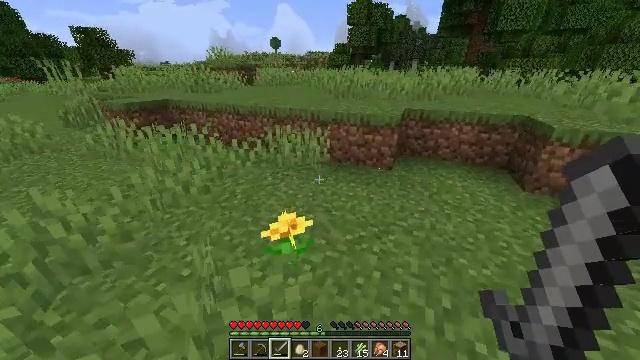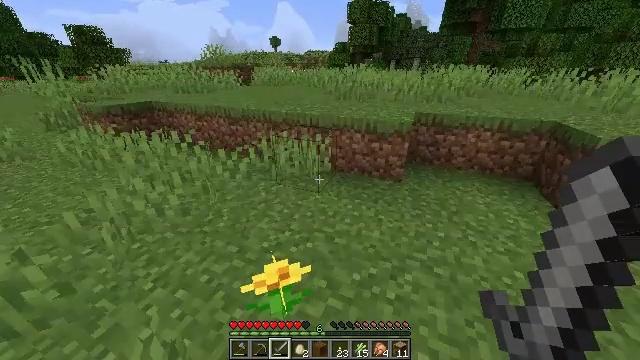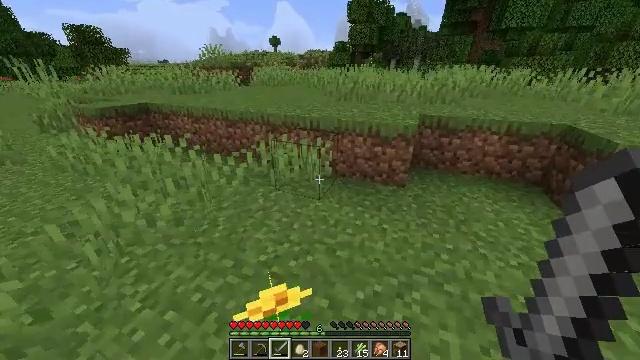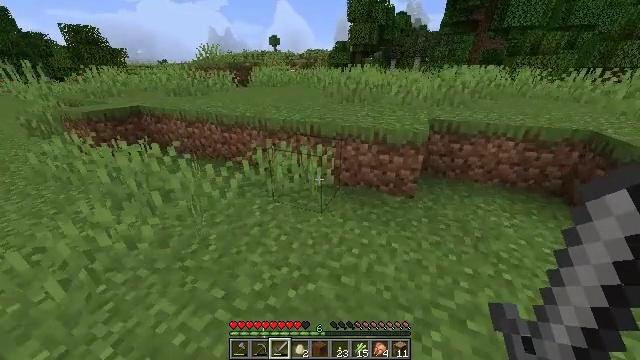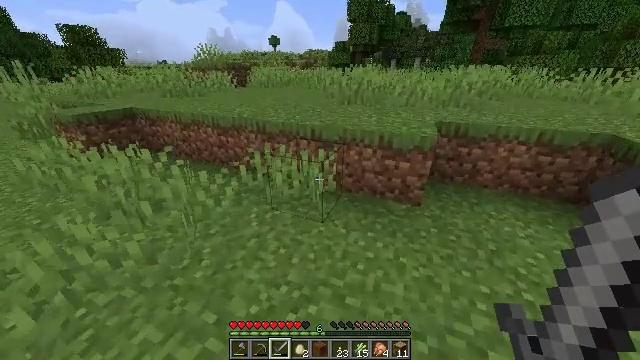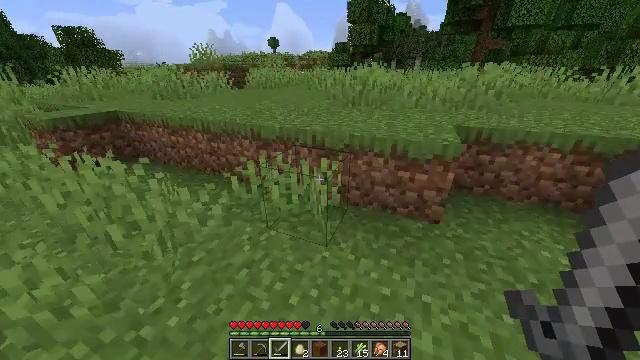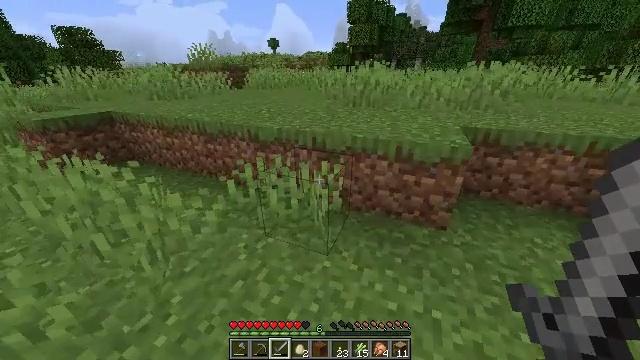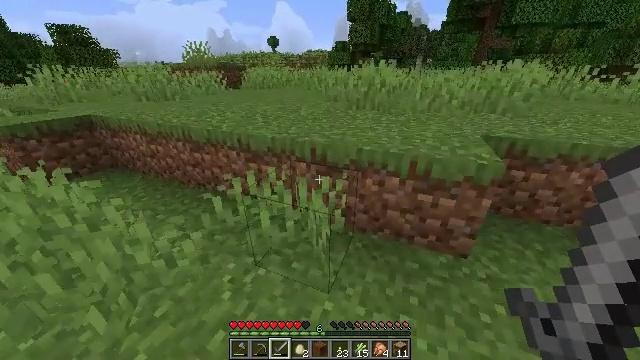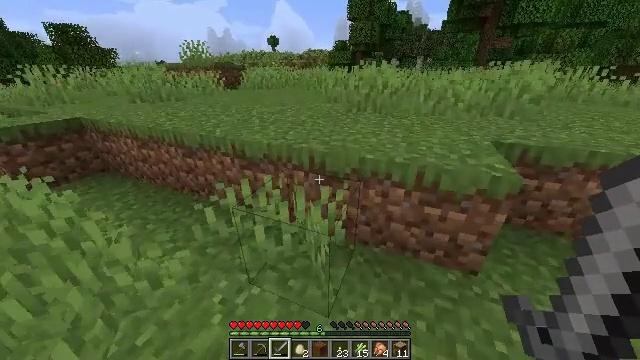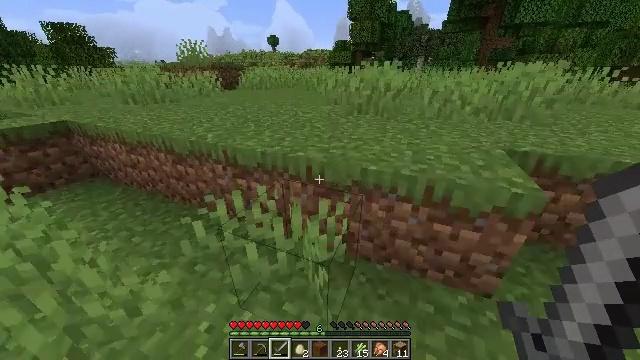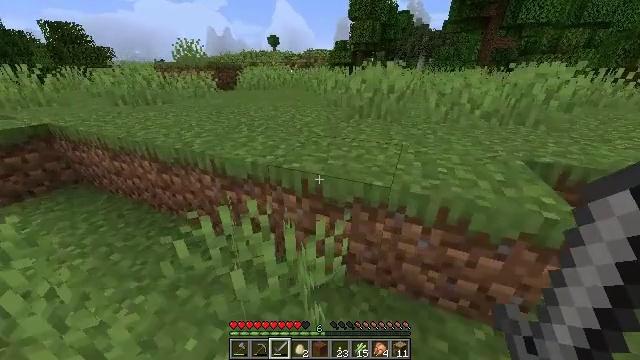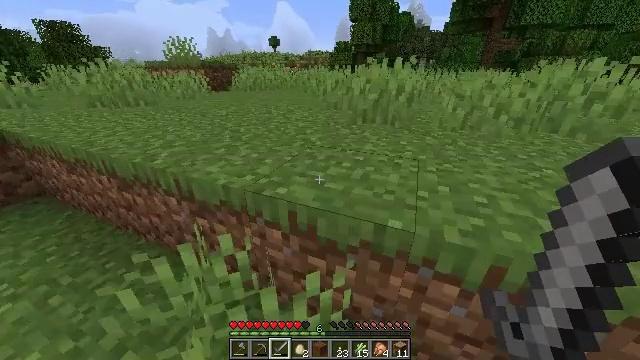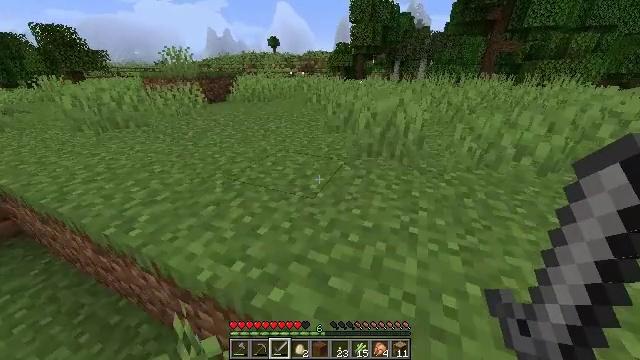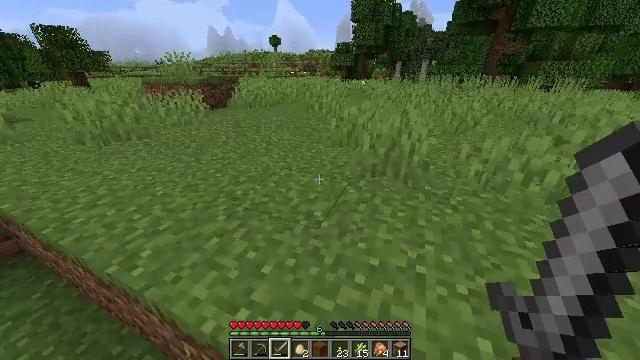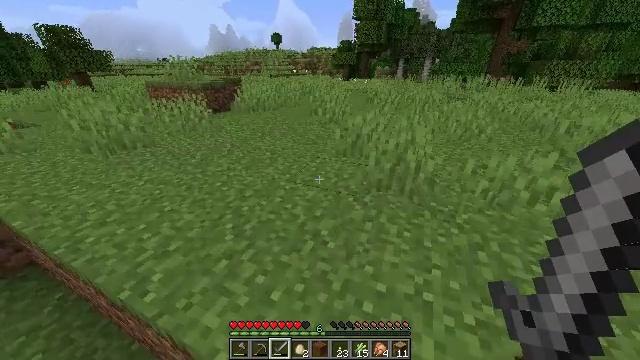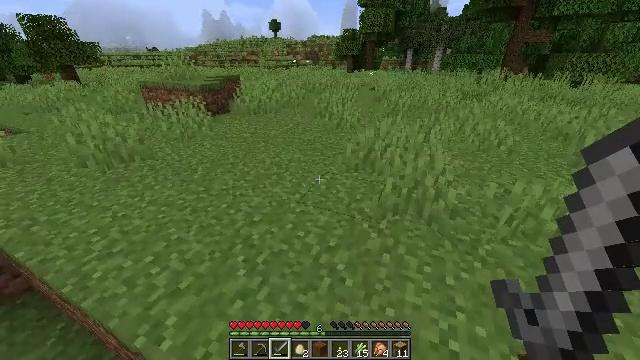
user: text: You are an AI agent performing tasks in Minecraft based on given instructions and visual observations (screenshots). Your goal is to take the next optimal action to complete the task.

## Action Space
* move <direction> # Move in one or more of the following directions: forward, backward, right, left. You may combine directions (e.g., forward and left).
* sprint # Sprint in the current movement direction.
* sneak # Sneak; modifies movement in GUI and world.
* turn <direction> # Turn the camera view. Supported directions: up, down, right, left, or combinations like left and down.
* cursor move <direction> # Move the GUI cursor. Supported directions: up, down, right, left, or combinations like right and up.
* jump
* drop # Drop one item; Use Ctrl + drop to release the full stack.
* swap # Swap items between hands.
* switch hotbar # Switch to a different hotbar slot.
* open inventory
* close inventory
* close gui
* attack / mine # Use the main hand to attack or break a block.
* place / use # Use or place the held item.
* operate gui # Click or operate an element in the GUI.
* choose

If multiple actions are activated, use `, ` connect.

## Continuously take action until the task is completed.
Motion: motion action
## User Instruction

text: Mine the lilac flower.
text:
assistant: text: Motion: move forward
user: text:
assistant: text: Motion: move forward
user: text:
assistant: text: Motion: move forward
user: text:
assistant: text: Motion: move forward
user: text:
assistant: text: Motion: move forward
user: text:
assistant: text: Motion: move forward
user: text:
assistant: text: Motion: move forward
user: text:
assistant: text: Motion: move forward
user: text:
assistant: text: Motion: move forward
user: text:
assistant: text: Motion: move forward
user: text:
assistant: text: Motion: move forward
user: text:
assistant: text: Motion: move forward, jump
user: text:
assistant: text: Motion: move forward, jump
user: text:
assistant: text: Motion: move forward, jump
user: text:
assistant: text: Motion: move forward, jump
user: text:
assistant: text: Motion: move forward
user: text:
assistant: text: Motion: move forward
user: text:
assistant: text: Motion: move forward
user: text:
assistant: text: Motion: move forward
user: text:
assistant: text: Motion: move forward
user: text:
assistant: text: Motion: move forward
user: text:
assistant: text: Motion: move forward
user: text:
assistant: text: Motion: move forward
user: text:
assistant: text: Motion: move forward
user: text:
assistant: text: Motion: move forward
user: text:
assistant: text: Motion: move forward
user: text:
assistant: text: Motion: move forward, jump
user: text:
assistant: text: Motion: move forward, jump
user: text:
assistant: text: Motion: move forward, jump
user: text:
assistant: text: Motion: move forward